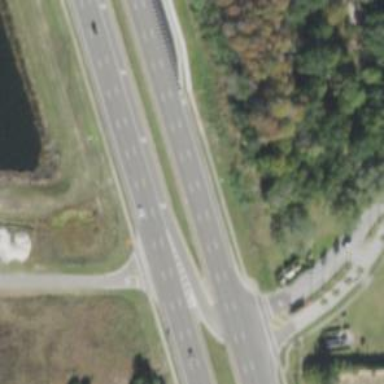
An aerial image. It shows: Trunk link highway.